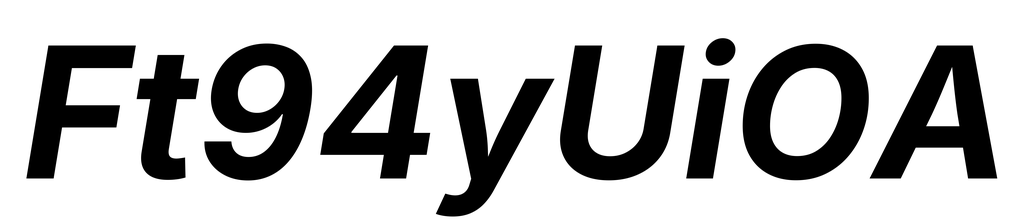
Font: Inter-Italic_Bold_Italic